Question: Here is my xml file
'''
<RelativeLayout xmlns:android="http://schemas.android.com/apk/res/android"
xmlns:tools="http://schemas.android.com/tools"
android:layout_width="fill_parent"
android:layout_height="fill_parent"
android:paddingLeft="15dp"
android:paddingRight="15dp"
tools:context=".MainActivity" >
<TextView
android:id="@+id/ResultText"
android:layout_width="fill_parent"
android:layout_height="wrap_content"
android:gravity="right"
android:textSize="20sp"
android:layout_marginTop="5dp"
android:background="#EEEEEE" />
<TextView
android:id="@+id/InputText"
android:layout_width="fill_parent"
android:layout_height="wrap_content"
android:layout_alignLeft="@+id/ResultText"
android:layout_below="@+id/ResultText"
android:background="#BBBBBB"
android:gravity="right"
android:textColor="#FFFFFF"
android:layout_marginTop="4dp"
android:textSize="15sp" />
<Button
android:id="@+id/button5"
style="?android:attr/buttonStyleSmall"
android:layout_width="wrap_content"
android:layout_height="wrap_content"
android:layout_alignLeft="@+id/button1"
android:layout_below="@+id/button1"
android:text="5" />
<Button
android:id="@+id/button7"
style="?android:attr/buttonStyleSmall"
android:layout_width="wrap_content"
android:layout_height="wrap_content"
android:layout_alignLeft="@+id/button3"
android:layout_alignTop="@+id/button6"
android:text="7" />
<Button
android:id="@+id/button8"
style="?android:attr/buttonStyleSmall"
android:layout_width="wrap_content"
android:layout_height="wrap_content"
android:layout_alignLeft="@+id/button4"
android:layout_alignTop="@+id/button7"
android:text="8" />
<Button
android:id="@+id/button9"
style="?android:attr/buttonStyleSmall"
android:layout_width="wrap_content"
android:layout_height="wrap_content"
android:layout_alignLeft="@+id/button5"
android:layout_below="@+id/button5"
android:text="9" />
<Button
android:id="@+id/buttonMultiply"
style="?android:attr/buttonStyleSmall"
android:layout_width="wrap_content"
android:layout_height="wrap_content"
android:layout_alignParentRight="true"
android:layout_alignTop="@+id/buttonDivide"
android:text="x" />
<Button
android:id="@+id/buttonSubtract"
style="?android:attr/buttonStyleSmall"
android:layout_width="wrap_content"
android:layout_height="wrap_content"
android:layout_alignBaseline="@+id/buttonAdd"
android:layout_alignBottom="@+id/buttonAdd"
android:layout_alignParentRight="true"
android:text="-" />
<Button
android:id="@+id/buttonDivide"
style="?android:attr/buttonStyleSmall"
android:layout_width="wrap_content"
android:layout_height="wrap_content"
android:layout_alignBaseline="@+id/button8"
android:layout_alignBottom="@+id/button8"
android:layout_alignLeft="@+id/buttonAdd"
android:text="/" />
<Button
android:id="@+id/buttonAdd"
style="?android:attr/buttonStyleSmall"
android:layout_width="wrap_content"
android:layout_height="wrap_content"
android:layout_alignBaseline="@+id/button4"
android:layout_alignBottom="@+id/button4"
android:layout_toLeftOf="@+id/buttonSubtract"
android:text="+" />
<Button
android:id="@+id/button4"
style="?android:attr/buttonStyleSmall"
android:layout_width="wrap_content"
android:layout_height="wrap_content"
android:layout_above="@+id/button8"
android:layout_toLeftOf="@+id/buttonDivide"
android:text="4" />
<Button
android:id="@+id/button3"
style="?android:attr/buttonStyleSmall"
android:layout_width="wrap_content"
android:layout_height="wrap_content"
android:layout_above="@+id/button7"
android:layout_toLeftOf="@+id/button8"
android:text="3" />
<Button
android:id="@+id/buttonDot"
style="?android:attr/buttonStyleSmall"
android:layout_width="wrap_content"
android:layout_height="wrap_content"
android:layout_alignBaseline="@+id/button0"
android:layout_alignBottom="@+id/button0"
android:layout_alignLeft="@+id/button7"
android:text="." />
<Button
android:id="@+id/button2"
style="?android:attr/buttonStyleSmall"
android:layout_width="wrap_content"
android:layout_height="wrap_content"
android:layout_alignBaseline="@+id/button3"
android:layout_alignBottom="@+id/button3"
android:layout_toLeftOf="@+id/button3"
android:text="2" />
<Button
android:id="@+id/button6"
style="?android:attr/buttonStyleSmall"
android:layout_width="wrap_content"
android:layout_height="wrap_content"
android:layout_above="@+id/button0"
android:layout_toLeftOf="@+id/button7"
android:text="6" />
<Button
android:id="@+id/button0"
style="?android:attr/buttonStyleSmall"
android:layout_width="wrap_content"
android:layout_height="wrap_content"
android:layout_alignBaseline="@+id/button9"
android:layout_alignBottom="@+id/button9"
android:layout_alignLeft="@+id/button6"
android:text="0" />
<Button
android:id="@+id/button1"
style="?android:attr/buttonStyleSmall"
android:layout_width="wrap_content"
android:layout_height="wrap_content"
android:layout_below="@+id/InputText"
android:layout_marginTop="26dp"
android:layout_toLeftOf="@+id/button2"
android:text="1" />
<Button
android:id="@+id/buttonEqual"
style="?android:attr/buttonStyleSmall"
android:layout_width="wrap_content"
android:layout_height="wrap_content"
android:layout_alignBaseline="@+id/buttonDot"
android:layout_alignBottom="@+id/buttonDot"
android:layout_alignRight="@+id/buttonMultiply"
android:layout_toRightOf="@+id/button8"
android:text="=" />
<Button
android:id="@+id/buttonDel"
style="?android:attr/buttonStyleSmall"
android:layout_width="wrap_content"
android:layout_height="wrap_content"
android:layout_alignTop="@+id/buttonDot"
android:layout_toRightOf="@+id/buttonDot"
android:text="del" />
<Button
android:id="@+id/buttonSin"
style="?android:attr/buttonStyleSmall"
android:layout_width="wrap_content"
android:layout_height="wrap_content"
android:layout_alignLeft="@+id/button9"
android:layout_below="@+id/button9"
android:text="sin" />
<Button
android:id="@+id/buttonCos"
style="?android:attr/buttonStyleSmall"
android:layout_width="wrap_content"
android:layout_height="wrap_content"
android:layout_alignLeft="@+id/button0"
android:layout_alignTop="@+id/buttonSin"
android:text="cos" />
<Button
android:id="@+id/buttonTan"
style="?android:attr/buttonStyleSmall"
android:layout_width="wrap_content"
android:layout_height="wrap_content"
android:layout_alignLeft="@+id/buttonDot"
android:layout_alignTop="@+id/buttonCos"
android:text="tan" />
<Button
android:id="@+id/buttonCot"
style="?android:attr/buttonStyleSmall"
android:layout_width="wrap_content"
android:layout_height="wrap_content"
android:layout_alignParentRight="true"
android:layout_alignTop="@+id/buttonSec"
android:text="cot" />
<Button
android:id="@+id/buttonSec"
style="?android:attr/buttonStyleSmall"
android:layout_width="wrap_content"
android:layout_height="wrap_content"
android:layout_alignBaseline="@+id/buttonCosec"
android:layout_alignBottom="@+id/buttonCosec"
android:layout_toLeftOf="@+id/buttonCot"
android:text="sec" />
<Button
android:id="@+id/buttonCosec"
style="?android:attr/buttonStyleSmall"
android:layout_width="wrap_content"
android:layout_height="wrap_content"
android:layout_alignBaseline="@+id/buttonTan"
android:layout_alignBottom="@+id/buttonTan"
android:layout_toLeftOf="@+id/buttonSec"
android:layout_marginLeft="1dp"
android:text="csec" />
<Button
android:id="@+id/buttonPow"
style="?android:attr/buttonStyleSmall"
android:layout_width="wrap_content"
android:layout_height="wrap_content"
android:layout_alignLeft="@+id/buttonSin"
android:layout_below="@+id/buttonSin"
android:layout_alignRight="@+id/buttonSin"
android:gravity="left"
android:textSize="10sp"
android:text="yX" />
<Button
android:id="@+id/buttonLog10"
style="?android:attr/buttonStyleSmall"
android:layout_width="wrap_content"
android:layout_height="wrap_content"
android:layout_alignTop="@+id/buttonPow"
android:layout_toRightOf="@+id/buttonPow"
android:text="log" />
<Button
android:id="@+id/buttonLoge"
style="?android:attr/buttonStyleSmall"
android:layout_width="wrap_content"
android:layout_height="wrap_content"
android:layout_alignBaseline="@+id/buttonLog10"
android:layout_alignBottom="@+id/buttonLog10"
android:layout_toRightOf="@+id/buttonLog10"
android:text="ln" />
<Button
android:id="@+id/buttonSquare"
style="?android:attr/buttonStyleSmall"
android:layout_width="wrap_content"
android:layout_height="wrap_content"
android:layout_alignTop="@+id/buttonLoge"
android:layout_toRightOf="@+id/buttonLoge"
android:text="sqr" />
<Button
android:id="@+id/buttonSqrt"
style="?android:attr/buttonStyleSmall"
android:layout_width="wrap_content"
android:layout_height="wrap_content"
android:layout_alignTop="@+id/buttonSquare"
android:layout_toRightOf="@+id/buttonSquare"
android:text="sqrt" />
<Button
android:id="@+id/buttonFactorial"
style="?android:attr/buttonStyleSmall"
android:layout_width="wrap_content"
android:layout_height="wrap_content"
android:layout_alignParentRight="true"
android:layout_alignTop="@+id/buttonSqrt"
android:text="x!" />
<Button
android:id="@+id/buttonSinh"
style="?android:attr/buttonStyleSmall"
android:layout_width="wrap_content"
android:layout_height="wrap_content"
android:layout_alignLeft="@+id/buttonPow"
android:layout_below="@+id/buttonPow"
android:layout_toLeftOf="@+id/buttonLoge"
android:text="sinh" />
<Button
android:id="@+id/buttonCosh"
style="?android:attr/buttonStyleSmall"
android:layout_width="wrap_content"
android:layout_height="wrap_content"
android:layout_alignBaseline="@+id/buttonSinh"
android:layout_alignBottom="@+id/buttonSinh"
android:layout_alignLeft="@+id/buttonLoge"
android:layout_toLeftOf="@+id/buttonSqrt"
android:text="cosh" />
<Button
android:id="@+id/buttonTanh"
style="?android:attr/buttonStyleSmall"
android:layout_width="wrap_content"
android:layout_height="wrap_content"
android:layout_alignLeft="@+id/buttonSqrt"
android:layout_alignRight="@+id/buttonFactorial"
android:layout_alignTop="@+id/buttonCosh"
android:text="tanh" />
</RelativeLayout>
'''
here are some screen shots:

As you can see the left portion is not filled completely it is on a 4.65 inch xhdpi screen
On a 4 inch hdpi screen its perfect covering full width and full height
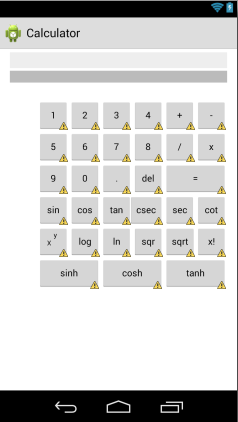
Answer: Basically, what Ben Pearson suggested, you can use TableLayout and several TableRow layouts. For example, a single row layout XML might look like this:
'''
<TableRow
android:layout_width="match_parent"
android:layout_height="wrap_content">
<Button
android:id="@+id/button5"
style="?android:attr/buttonStyleSmall"
android:layout_weight="1"
android:layout_width="0dp"
android:layout_height="wrap_content"
android:text="5" />
<Button
android:id="@+id/button6"
style="?android:attr/buttonStyleSmall"
android:layout_weight="1"
android:layout_width="0dp"
android:layout_height="wrap_content"
android:text="6" />
<Button
android:id="@+id/button7"
style="?android:attr/buttonStyleSmall"
android:layout_weight="1"
android:layout_width="0dp"
android:layout_height="wrap_content"
android:text="7" />
<Button
android:id="@+id/button8"
style="?android:attr/buttonStyleSmall"
android:layout_weight="1"
android:layout_width="0dp"
android:layout_height="wrap_content"
android:text="8" />
<Button
android:id="@+id/buttonDivide"
style="?android:attr/buttonStyleSmall"
android:layout_weight="1"
android:layout_width="0dp"
android:layout_height="wrap_content"
android:text="/" />
<Button
android:id="@+id/buttonMultiply"
style="?android:attr/buttonStyleSmall"
android:layout_weight="1"
android:layout_width="0dp"
android:layout_height="wrap_content"
android:text="x" />
</TableRow>
'''
Note that since TableRow is a subclass of LinearLayout, it understands the layout_weight attribute on its children. Set the layout_width to 0dp and layout_weight to 1 on each button (or 2, for some buttons).